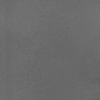
Atmospheric dust classification: dusty